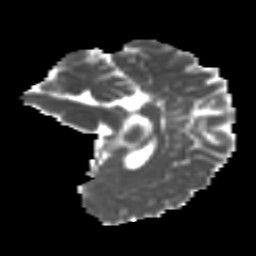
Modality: MD
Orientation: sagittal
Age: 14
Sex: female
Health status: ill
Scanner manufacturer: ge
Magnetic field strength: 3 T
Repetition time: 6.752 s
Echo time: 0.079 s